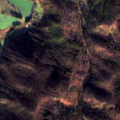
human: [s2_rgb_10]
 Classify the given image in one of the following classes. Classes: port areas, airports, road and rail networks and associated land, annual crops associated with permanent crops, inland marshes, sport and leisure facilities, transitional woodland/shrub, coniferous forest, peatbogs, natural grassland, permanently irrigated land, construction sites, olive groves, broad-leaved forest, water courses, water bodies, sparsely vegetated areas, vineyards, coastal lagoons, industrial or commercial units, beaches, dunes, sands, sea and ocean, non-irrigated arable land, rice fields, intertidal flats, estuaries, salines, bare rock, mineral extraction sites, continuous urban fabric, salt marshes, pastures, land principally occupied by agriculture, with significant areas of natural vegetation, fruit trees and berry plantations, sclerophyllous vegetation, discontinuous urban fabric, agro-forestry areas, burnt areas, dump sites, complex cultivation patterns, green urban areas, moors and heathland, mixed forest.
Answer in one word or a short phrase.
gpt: non-irrigated arable land, land principally occupied by agriculture, with significant areas of natural vegetation, broad-leaved forest, mixed forest